【题型】选择题　【知识点】立体几何　【难度】easy
已知正四棱台的上、下底面边长分别为 $\sqrt{2}$，$2\sqrt{2}$，该四棱台的所有顶点都在球 $O$ 的球面上，且球心 $O$ 是下底面的中心，则该四棱台的体积为（ \quad ）

A. $\frac{7\sqrt{3}}{3}$ \qquad\qquad B. $\frac{14\sqrt{3}}{3}$ \qquad\qquad C. $4\sqrt{6}$ \qquad\qquad D. $\frac{14\sqrt{6}}{3}$
【解答】
【答案】 B

【分析】 结合图象作出正四棱台的高，根据边长及点 $O$ 为正四棱台外接球的球心利用勾股定理可求正四棱台的高，再根据棱台的体积公式即可求解.

【详解】

如图，正四棱台 $ABCD - A_1B_1C_1D_1$，$E, O$ 分别为上下底面的中心.

由题意知正四棱台的上、下底面边长分别为 $\sqrt{2}$，$2\sqrt{2}$，则 $OB = 2, B_1E = 1$.

又因为该四棱台的所有顶点都在球 $O$ 的球面上，且球心 $O$ 是下底面的中心，可知 $OB_1 = OB = 2$，得

$OE = \sqrt{2^2 - 1^2} = \sqrt{3}$，即正四棱台的高为 $\sqrt{3}$.

又上底面的面积 $S_1 = (\sqrt{2})^2 = 2$，下底面的面积 $S_2 = (2\sqrt{2})^2 = 8$，

则该四棱台的体积为 $V = \frac{1}{3}(S_1 + S_2 + \sqrt{S_1S_2}) \cdot h = \frac{1}{3}(2 + 8 + \sqrt{2 \times 8}) \times \sqrt{3} = \frac{14\sqrt{3}}{3}$.

故选：B.
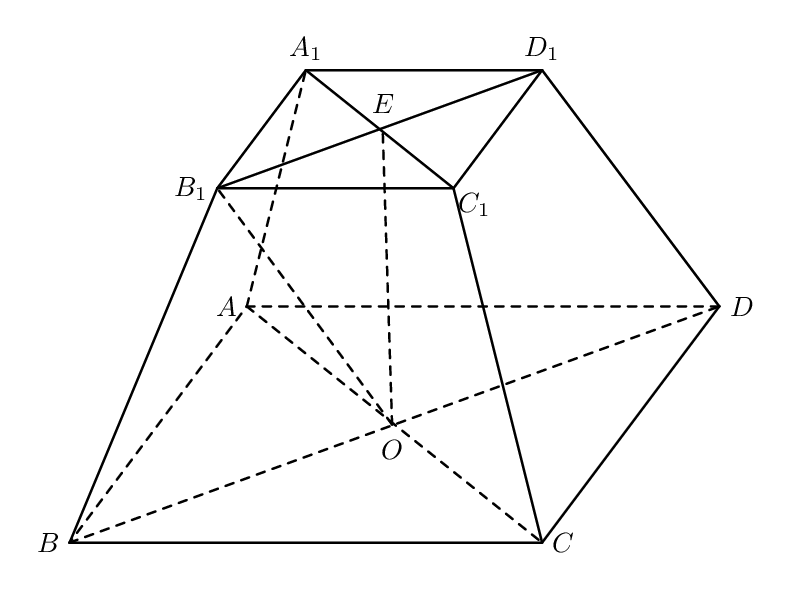